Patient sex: F
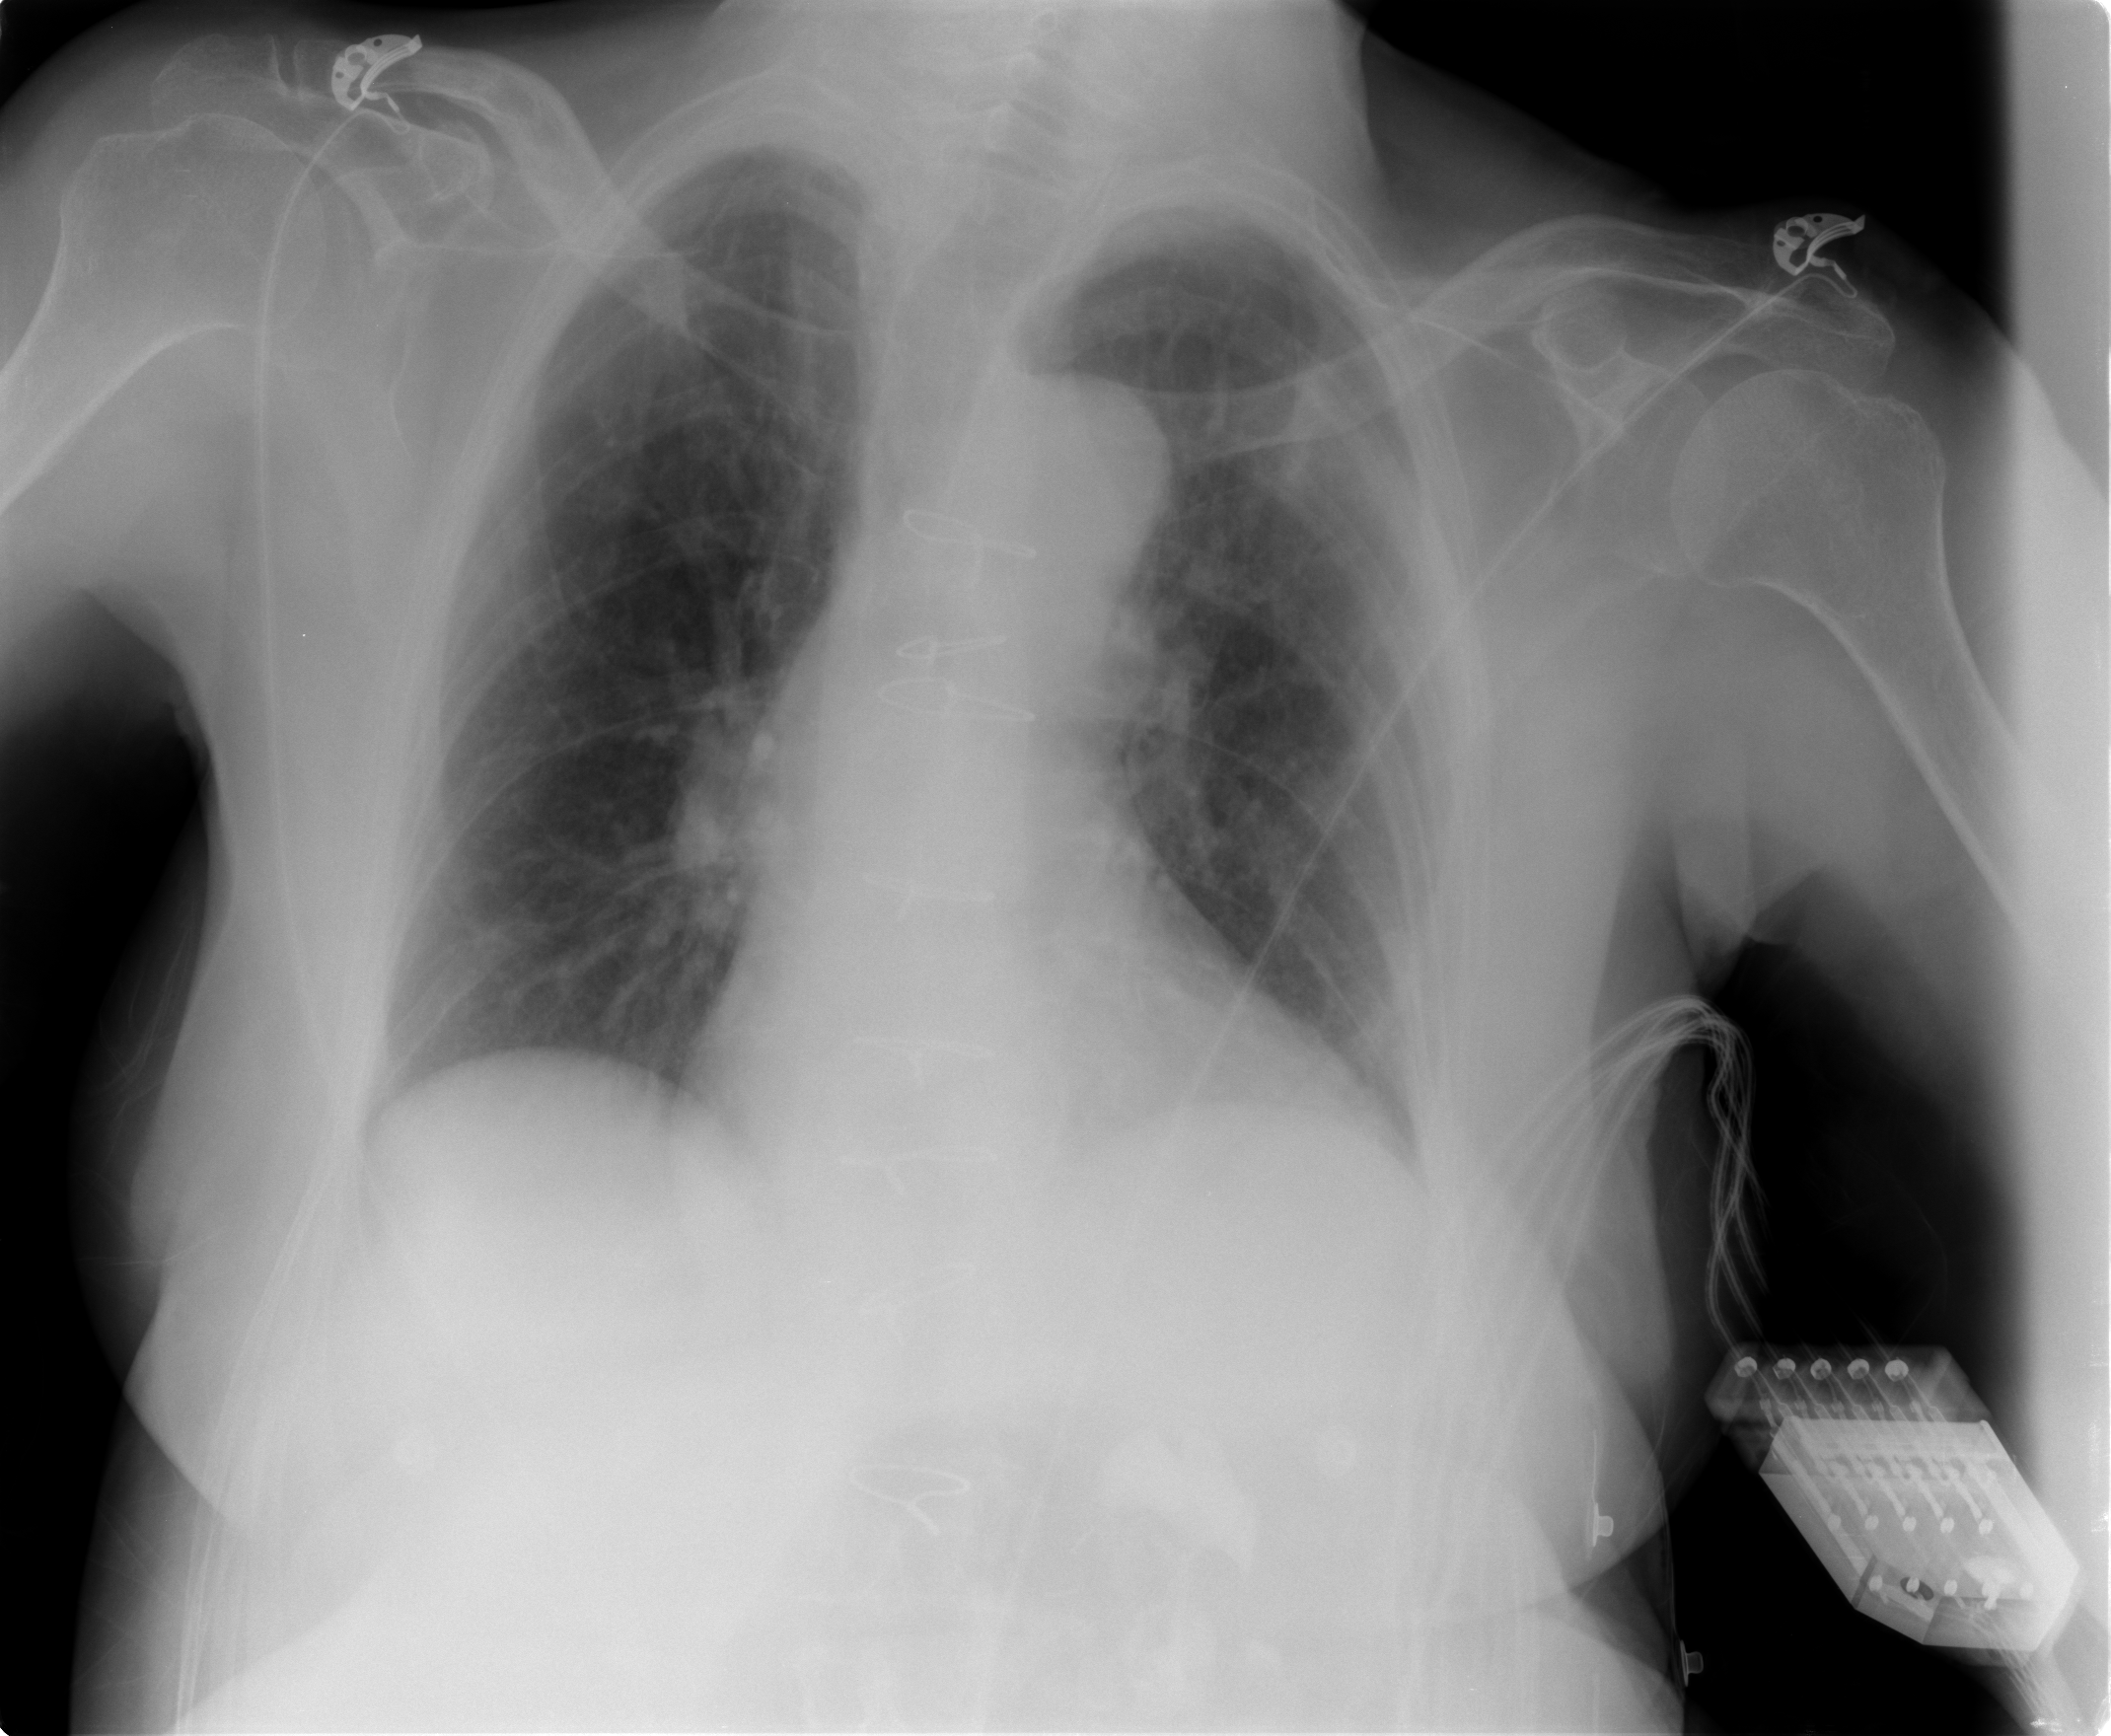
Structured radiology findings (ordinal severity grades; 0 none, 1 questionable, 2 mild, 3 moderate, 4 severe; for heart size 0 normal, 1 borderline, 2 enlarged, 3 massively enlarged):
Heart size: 0
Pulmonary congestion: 1
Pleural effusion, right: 0
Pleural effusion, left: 0
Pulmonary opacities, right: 0
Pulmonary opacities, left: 0
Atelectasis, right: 0
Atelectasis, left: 0